Question: This is a weird issue am facing currently on my clients site. Am using li to list all the steps of a recipes but the steps that has long paragraph, its falls down. When it falls down its not aligned as it should be. See image for more information.
Sorry, my English is very bad.

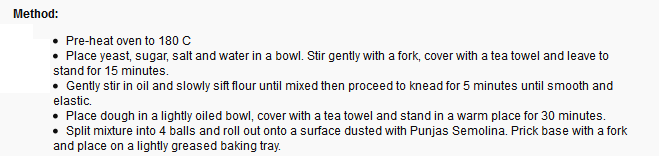
Answer: '''
ul {list-style-position:outside;}
'''